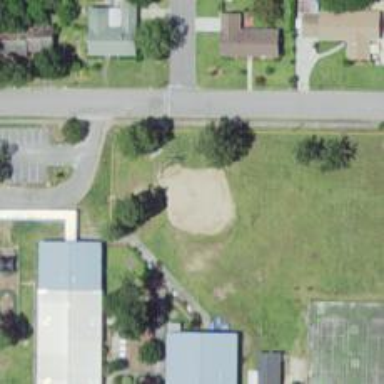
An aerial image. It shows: Baseball pitch for leisure land activities.